Question: I have a lot of read-only data, and I don't like the clickable look and feel of 'DataGridViewCheckBoxColumn's which are unfortunately the default type for rendering Boolean data.
Is there any way, either before or after using 'AutoGenerateColumns' of a 'DataGridView' that I can force it to generate 'DataGridViewTextBoxColumns' that would just print 'TRUE' or 'FALSE' instead of 'DataGridViewCheckBoxColumns'?

If it is easier to address this problem on the 'DataTable' before setting it as the 'DataSource', that would be fine too.
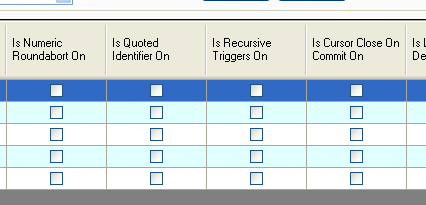
Answer: If you want to continue using 'AutoGenerateColumns = True' and 'DataGridViewCheckBoxColumn', you can modify the appearance and behavior to look and act like a read only field.
Assuming you wanted to target all CheckBoxCells, you can disable them and change their appearance like this:
'''
For Each row In DataGridView1.Rows.Cast(Of DataGridViewRow)()
For Each cell In row.Cells.OfType(Of DataGridViewCheckBoxCell)()
cell.ReadOnly = True
cell.FlatStyle = FlatStyle.Flat
cell.Style.ForeColor = Color.DarkSlateGray
Next
Next
'''